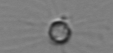
Label: Calciopappus